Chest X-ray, AP view. Patient: 72 years old, sex F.
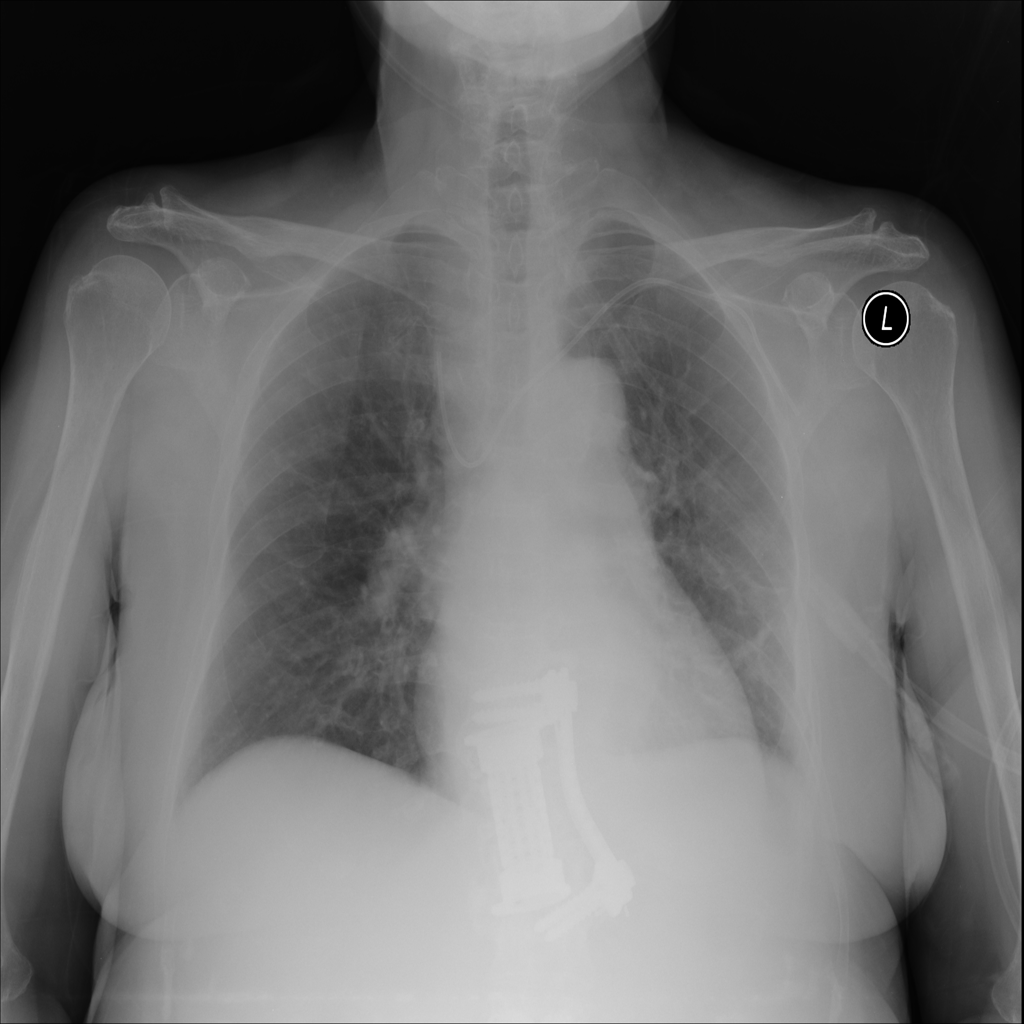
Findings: Infiltration